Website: bh-photo
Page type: address-validator
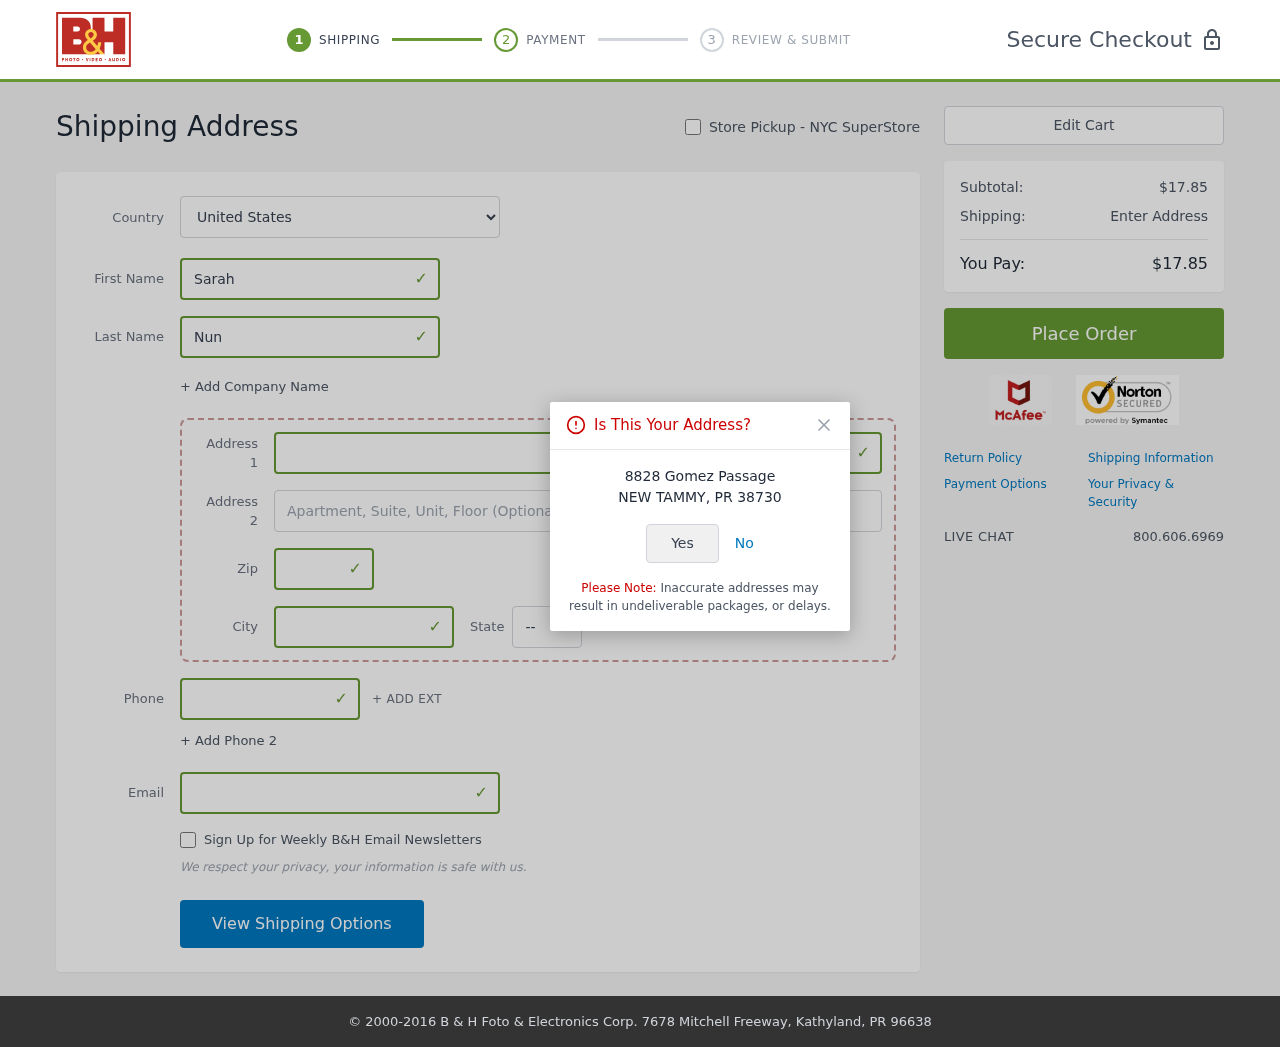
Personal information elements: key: PII_CITY
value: New Tammy
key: PII_COUNTRY
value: United States
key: PII_EMAIL
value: sarahnunez@yahoo.com
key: PII_FIRSTNAME
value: Sarah
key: PII_LASTNAME
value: Nunez
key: PII_PHONE
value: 6456625696
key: PII_POSTCODE
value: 38730
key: PII_STATE_ABBR
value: PR
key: PII_STREET
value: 8828 Gomez Passage
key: PII_STREET2
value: Suite 272
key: PII_CITY_CONFIRM
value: NEW TAMMY
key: PII_STATE
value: PR
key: PII_POSTCODE_FULL
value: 38730
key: PII_POSTCODE_NUMERIC
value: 38730
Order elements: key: ORDER_SUBTOTAL
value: $17.85
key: ORDER_TOTAL
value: $17.85